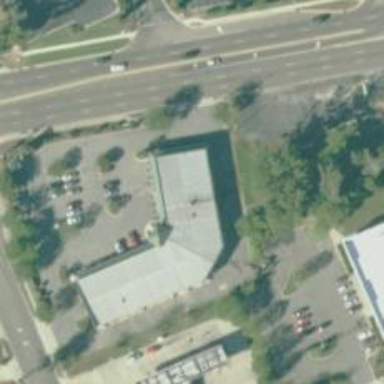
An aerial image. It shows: Car rental facility.